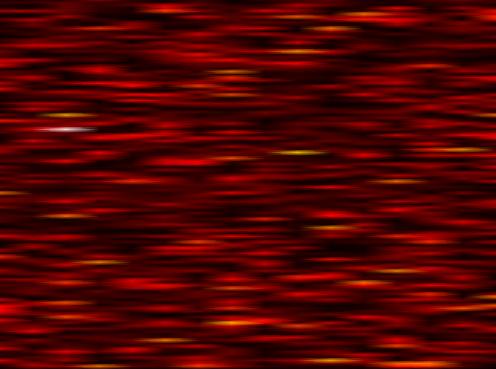
Label: WOLA